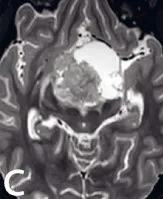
Sagittal T1 fat-sat post-contrast image The optic chiasma is not seen separately from the lesion. T2 hyperintensity is seen in the right optic tract on the right side (1c).
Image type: radiology (mri)